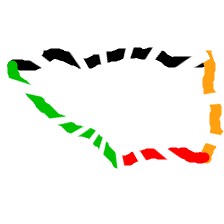
Shape: trapezoid